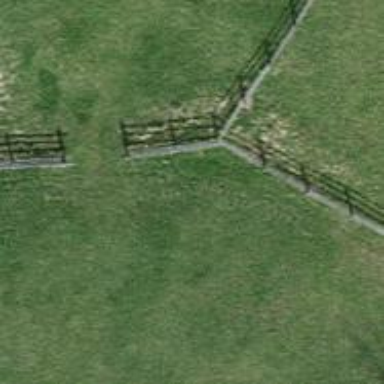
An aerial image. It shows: Fence.